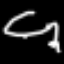
Label: frog